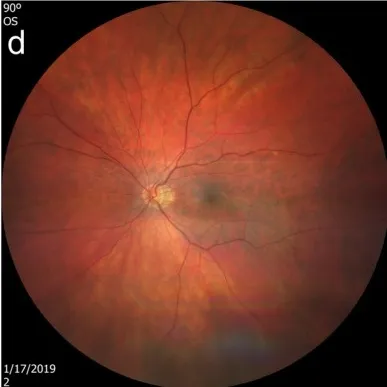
Follow-up of eighth case fundus photos. The bottom photos were taken using Zeiss Clarus 500 on January 17, 2019, after the patient participated in a clinical trial of Ocufolin. For 6 months (c, d). The MAs in the superior nasal periphery of the OS eye resolved in the photo taken in January 2019.
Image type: ophthalmic_imaging (fundus_photograph)